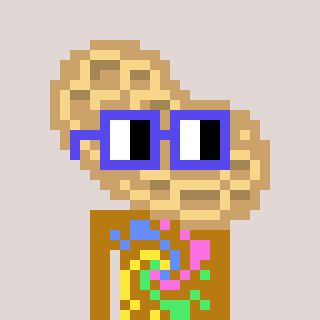
a pixel art character with square blue glasses, a peanut-shaped head and a gold-colored body on a warm background